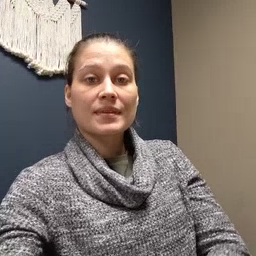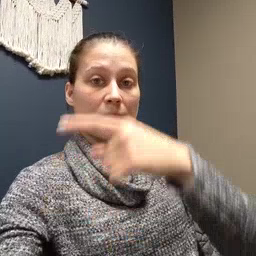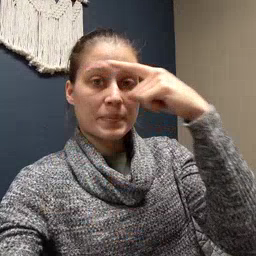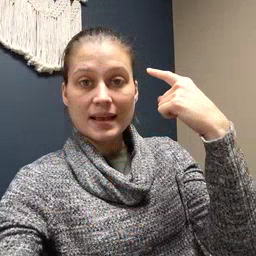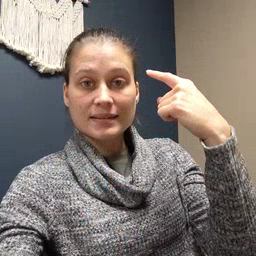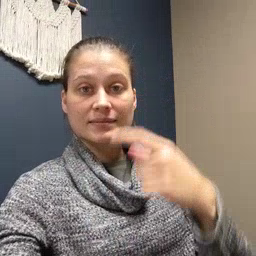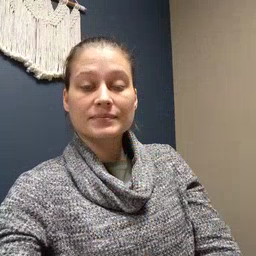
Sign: black